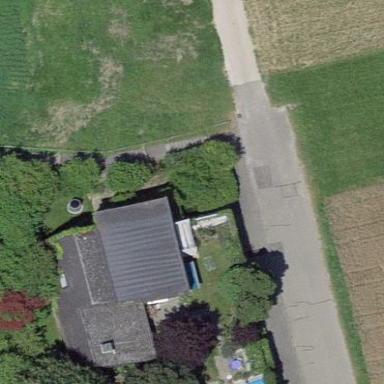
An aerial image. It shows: Residential building.